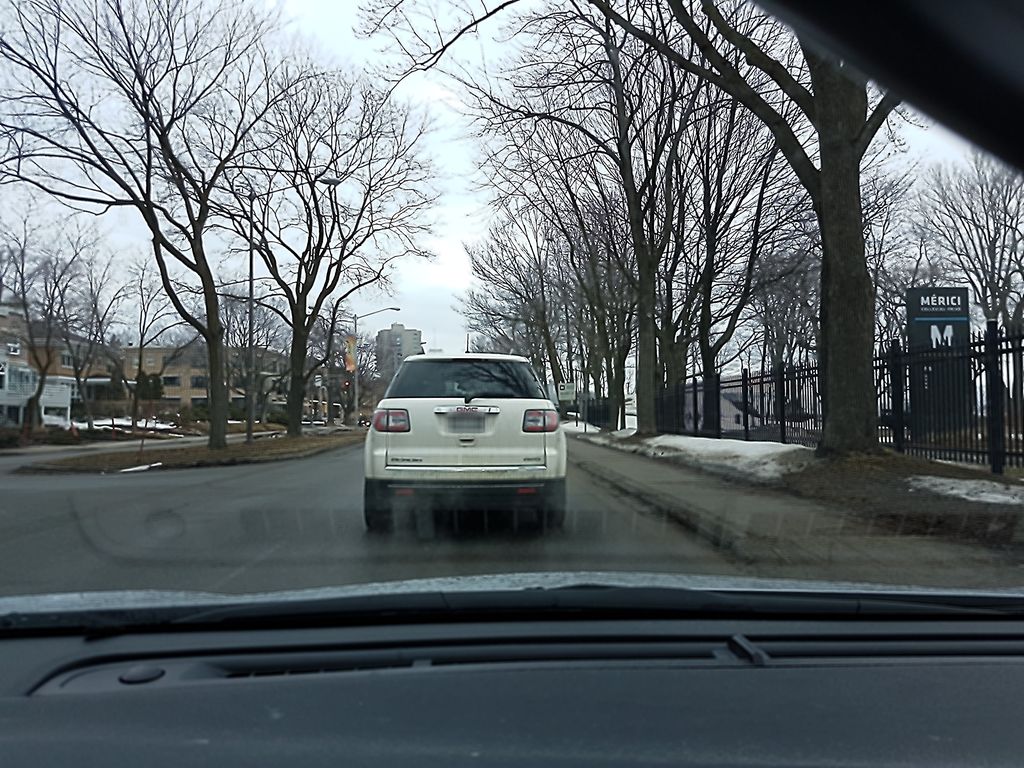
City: quebec_city